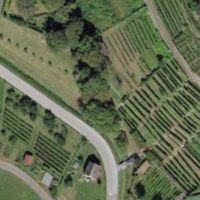
EUNIS habitat code: 52
Species observed at this site:
Cydonia oblonga